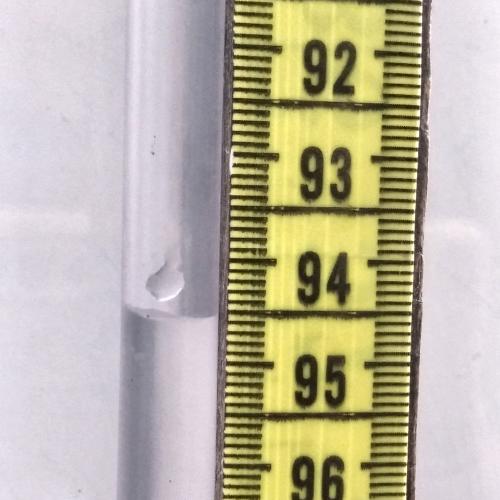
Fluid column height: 94.5 cm